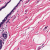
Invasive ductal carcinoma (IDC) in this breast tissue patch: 0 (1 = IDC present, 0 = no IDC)